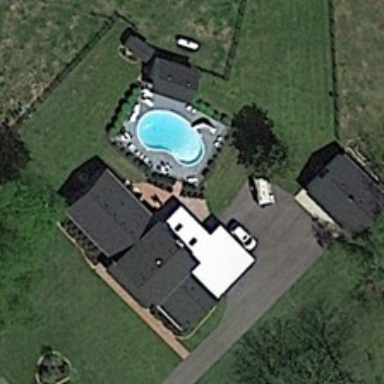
Several buildings with a swimming pool is surrounded by several green trees and green meadows .